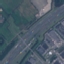
Label: Highway